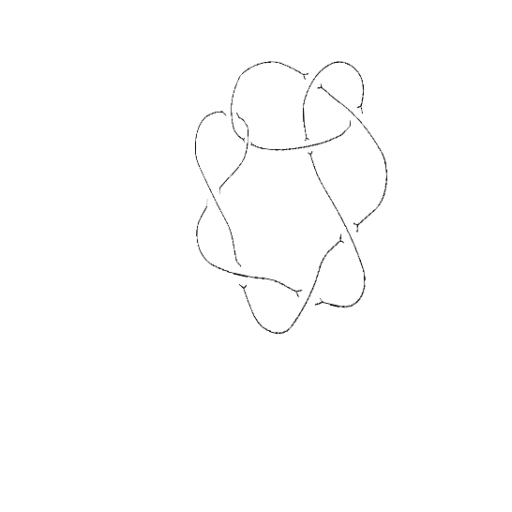
Crossing number: 9